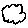
Label: cloud